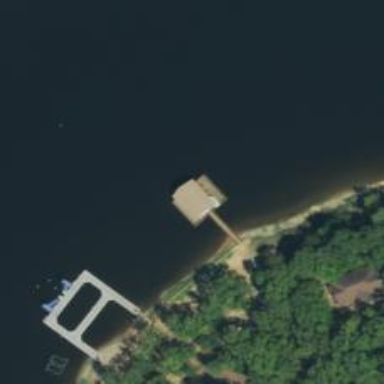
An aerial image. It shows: Dock by the waterway.